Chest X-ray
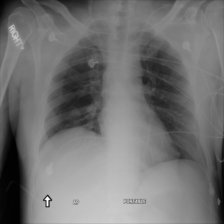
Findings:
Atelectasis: negative
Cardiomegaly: negative
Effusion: negative
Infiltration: negative
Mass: negative
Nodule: negative
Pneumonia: negative
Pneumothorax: negative
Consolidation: negative
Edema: negative
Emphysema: negative
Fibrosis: negative
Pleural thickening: negative
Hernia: negative